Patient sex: F
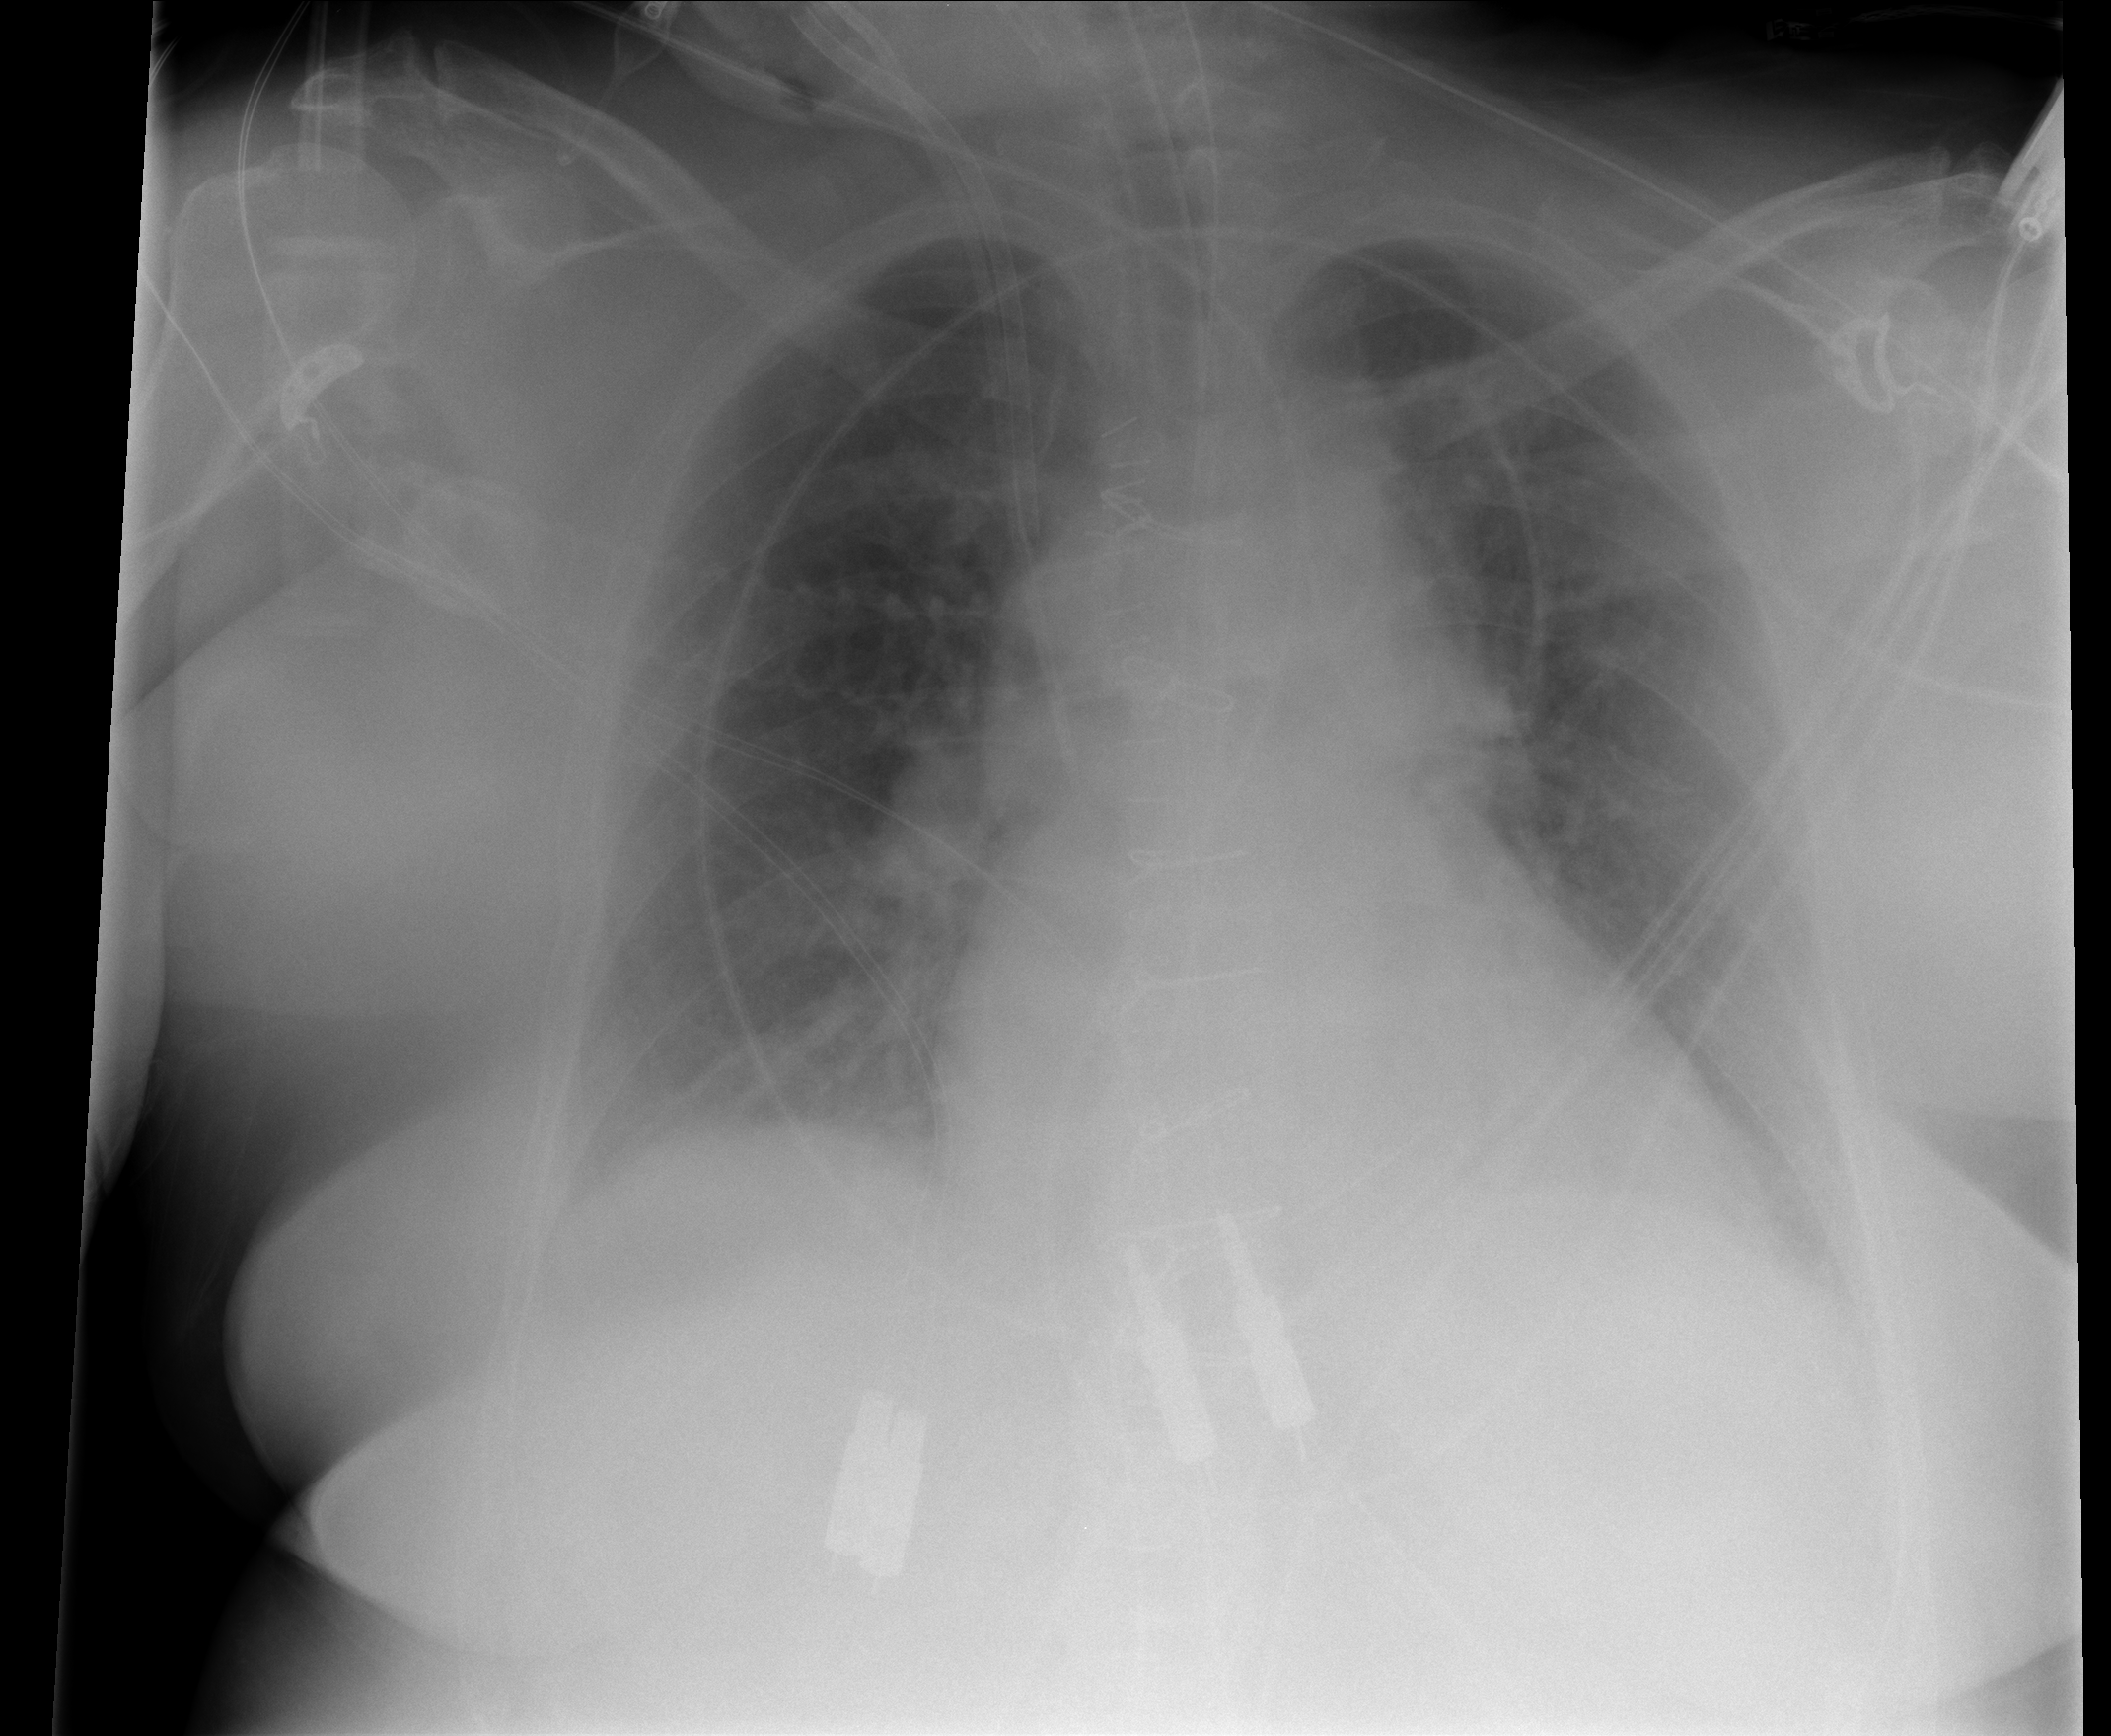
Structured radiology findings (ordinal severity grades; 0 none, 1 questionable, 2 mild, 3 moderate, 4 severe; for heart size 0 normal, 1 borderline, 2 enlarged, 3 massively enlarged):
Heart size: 2
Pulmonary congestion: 2
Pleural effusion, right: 0
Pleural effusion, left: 0
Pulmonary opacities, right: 0
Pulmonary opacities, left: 0
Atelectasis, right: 0
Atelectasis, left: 0